Question: My office has roughly ~300 webpages that should be tested on a fairly regular basis. I'm working with Nunit, Selenium, and C# in Visual Studio 2010. I used this <URL> as a basis, and I do have a few working tests.
The problem I'm running into is is that when I run the entire suite. In each run, a random test(s) will fail. If they're run individually, they will all pass. My guess is that Nunit is trying to run all 7 tests at the same time and the browser can't support this for obvious reasons. Watching the browser visually, this does seem to be the case.
Looking at the screenshot below, I need to figure out a way in which the tests under Index_Tests are run sequentially, not in parallel.

errors:
'''
Selenium2.OfficeClass.Tests.Index_Tests.index_4:
OpenQA.Selenium.NoSuchElementException : Unable to locate element: "method":"id","selector":"textSelectorName"}
Selenium2.OfficeClass.Tests.Index_Tests.index_7:
OpenQA.Selenium.NoSuchElementException : Unable to locate element: "method":"id","selector":"textSelectorName"}
'''
example with one test:
'''
using OpenQA.Selenium;
using NUnit.Framework;
namespace Selenium2.OfficeClass.Tests
{
[TestFixture]
public class Index_Tests : TestBase
{
public IWebDriver driver;
[TestFixtureSetUp]
public void TestFixtureSetUp()
{
driver = StartBrowser();
}
[TestFixtureTearDown]
public void TestFixtureTearDown()
{
driver.Quit();
}
[Test]
public void index_1()
{
OfficeClass index = new OfficeClass(driver);
index.Navigate("http://url_goeshere");
index.SendKeyID("txtFiscalYear", "input");
index.SendKeyID("txtIndex", "");
index.SendKeyID("txtActivity", "input");
index.ClickID("btnDisplay");
}
}
}
'''
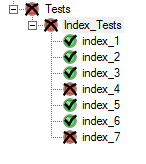
Answer: NUnit typically does run tests in parallel. Nevertheless using the same web driver for many tests, you risk to introduce unwanted dependencies between tests. The behaviour you describe looks like your browser executes some things in the background asynchronously after a test, which may sometimes affect the following test.
My suggestion: If setting up an individual driver for each test is too slow, try to bring your web browser (driver) in a defined initial state between the tests, and make sure any asynchronous tasks are done when each of the tests finishes. You can utilize '<URL>, there is a 'WebDriverWait' example which may be useful for you.